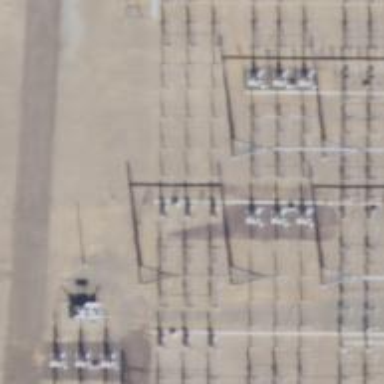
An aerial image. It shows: Switch for power supply.